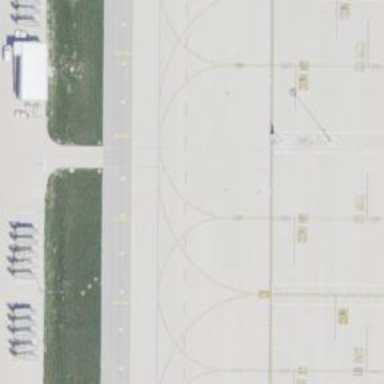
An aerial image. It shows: Image of taxiway at airport.